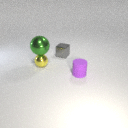
small yellow metal sphere below large green metal sphere